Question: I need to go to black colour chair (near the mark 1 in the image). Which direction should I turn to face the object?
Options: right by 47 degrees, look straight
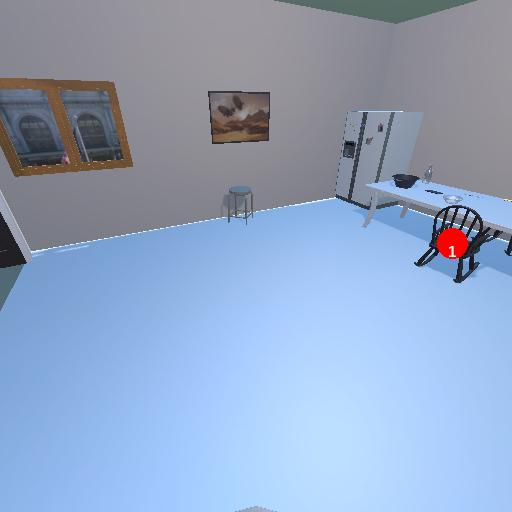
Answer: right by 47 degrees